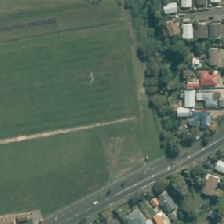
Land cover: urban_parkland